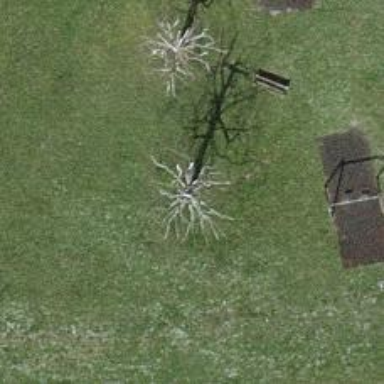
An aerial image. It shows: Deciduous broadleaved tree in park.